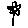
Label: flower